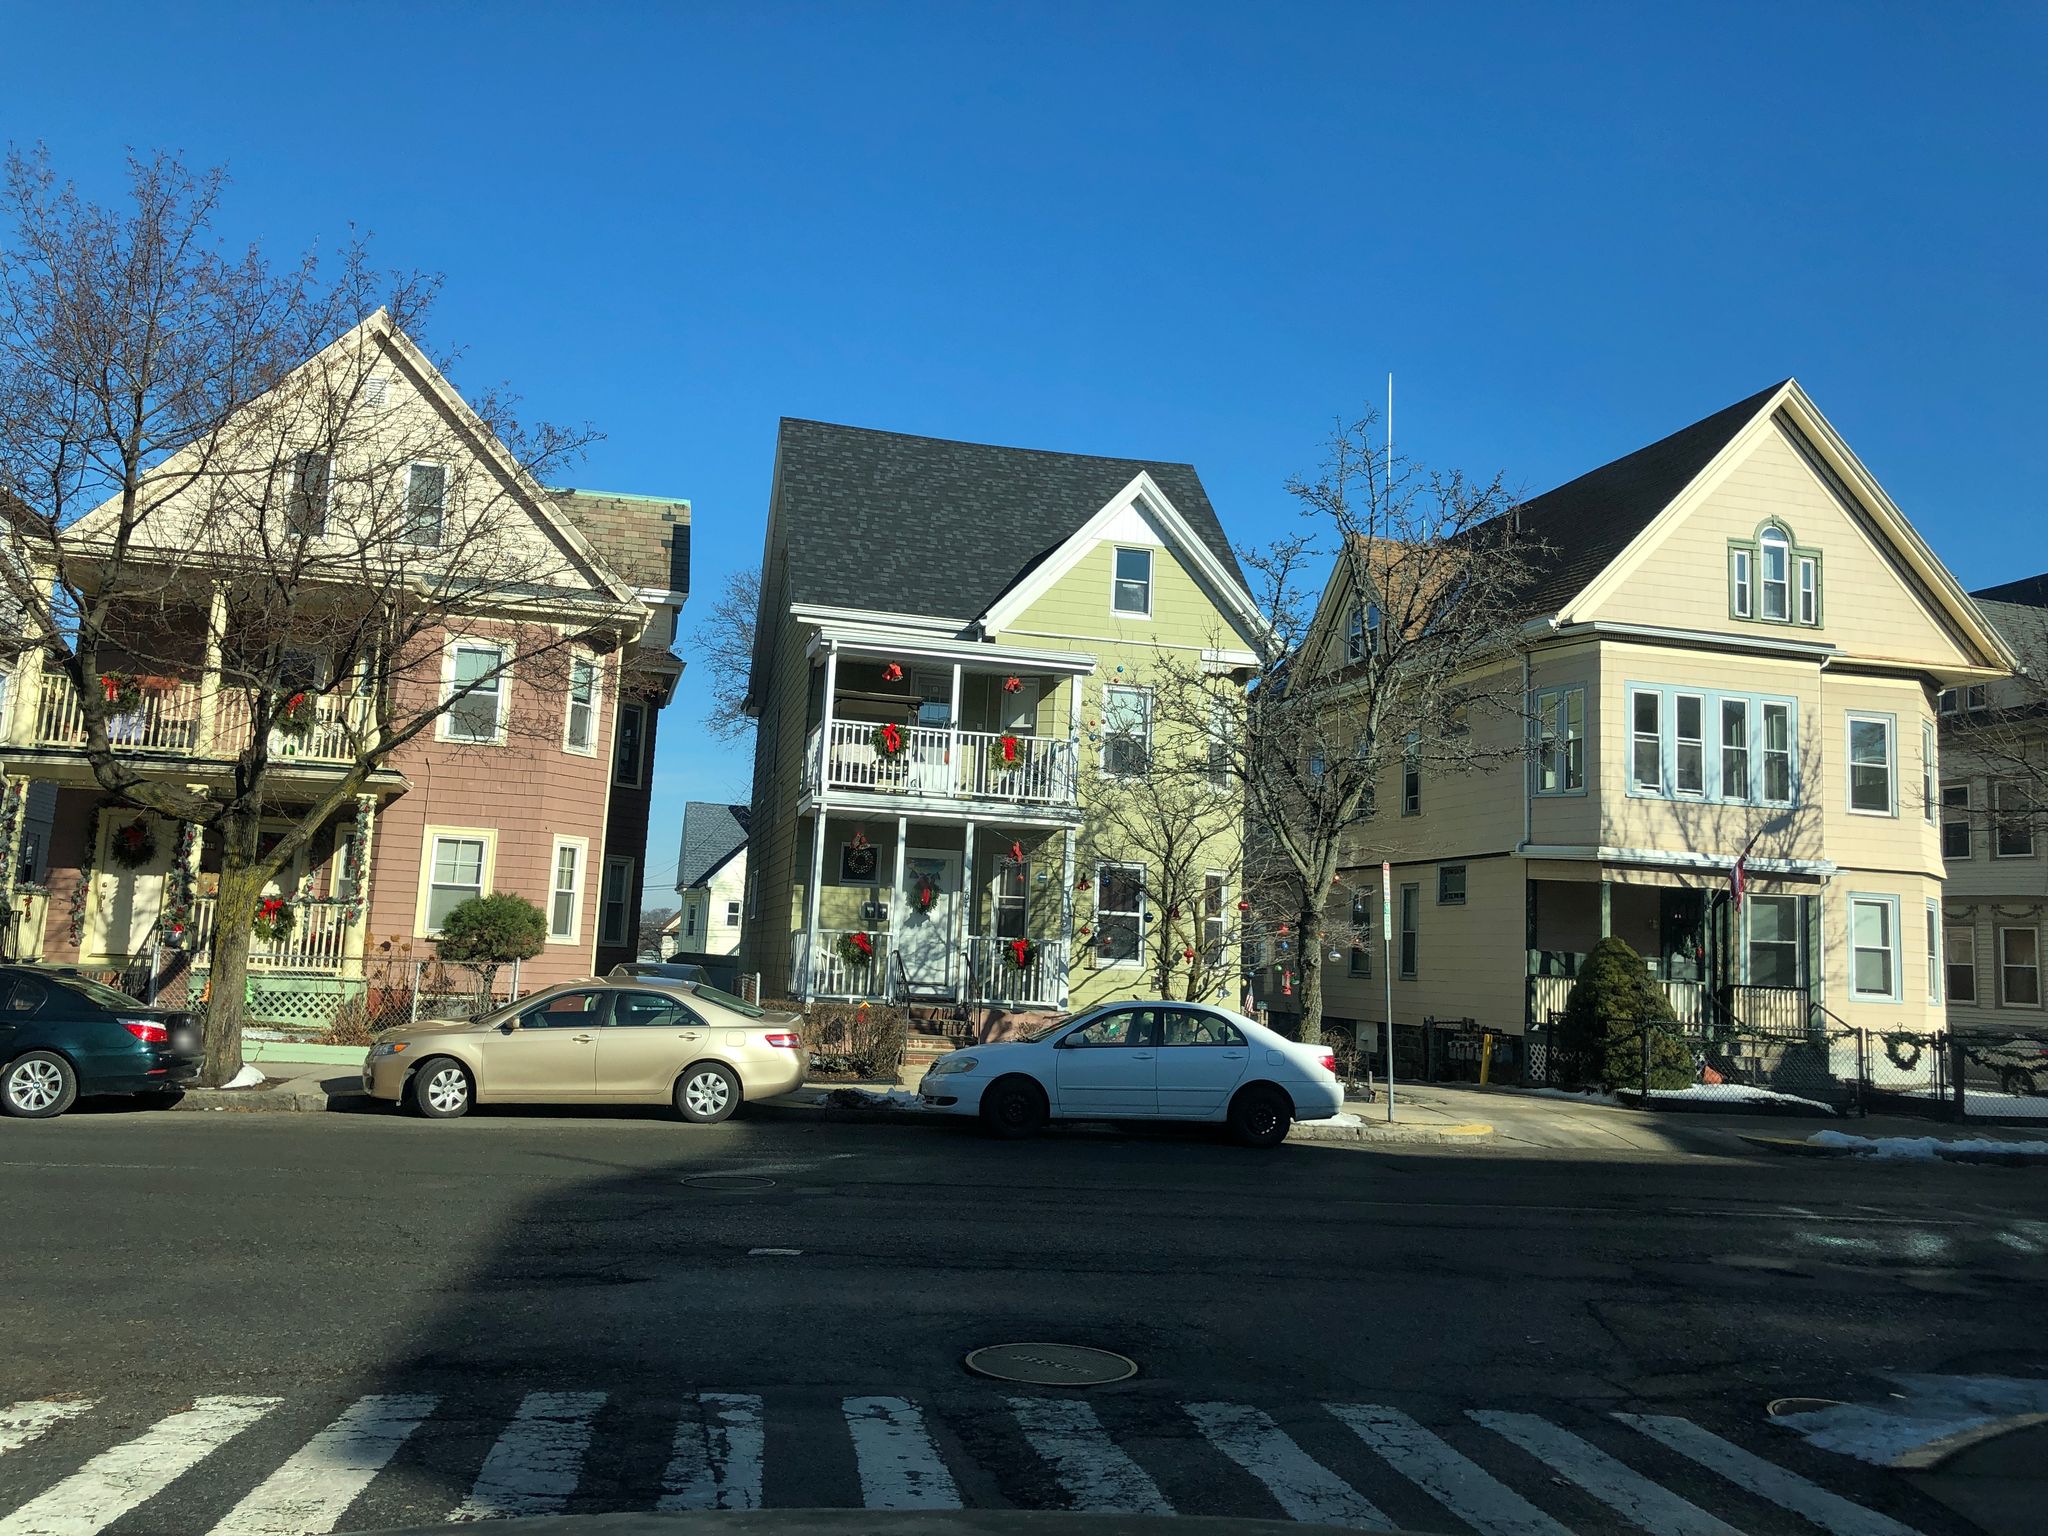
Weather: clear
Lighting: day
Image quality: good
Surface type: driving surface
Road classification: footway
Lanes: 1
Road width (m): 12.2
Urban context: urban centre
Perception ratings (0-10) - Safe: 9.06, Lively: 9.29, Beautiful: 6.61, Boring: 4.45, Depressing: 0.78, Wealthy: 8.79